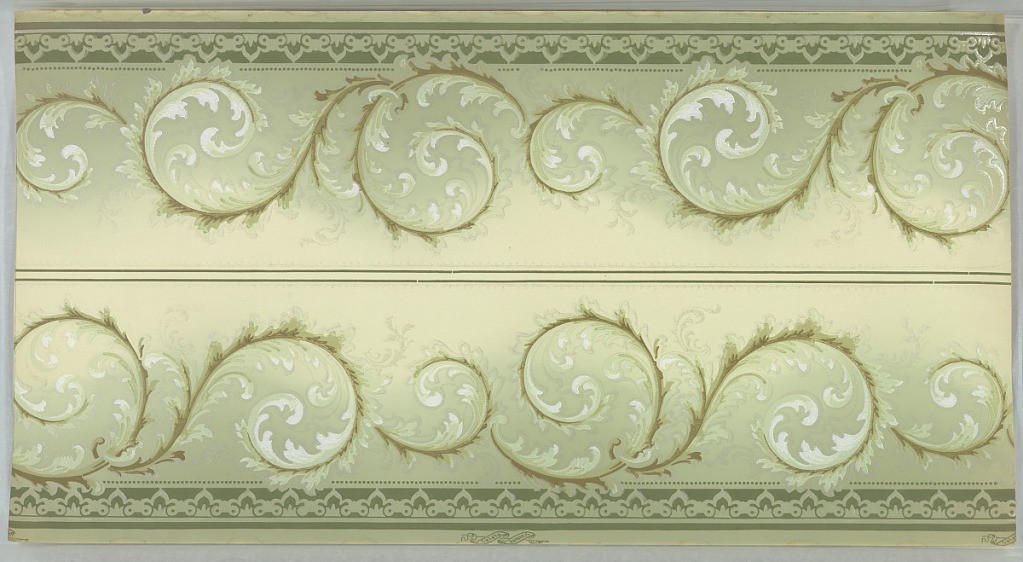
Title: Frieze
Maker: Standard Wall-Paper Company, Standard Wall-Paper Company, Pittsburgh, Pennsylvania
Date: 1905–1915
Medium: Machine-printed paper, liquid mica
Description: Borders printed two across. Undulated bands of foliate wave scrolls. Bottom band of brattishing with beading, top band of beading. Ground fades light green to light yellow. Printed in greens, brown, white and white liquid mica. Printed in selvedge "Standard Papers"